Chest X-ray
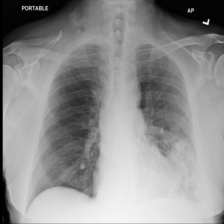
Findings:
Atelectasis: negative
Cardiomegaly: negative
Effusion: negative
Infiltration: negative
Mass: negative
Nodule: positive
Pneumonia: negative
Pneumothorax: negative
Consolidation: negative
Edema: negative
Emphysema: negative
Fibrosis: negative
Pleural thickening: negative
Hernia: negative